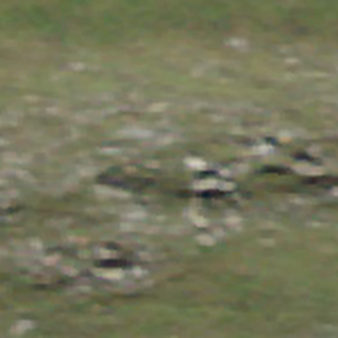
Label: other